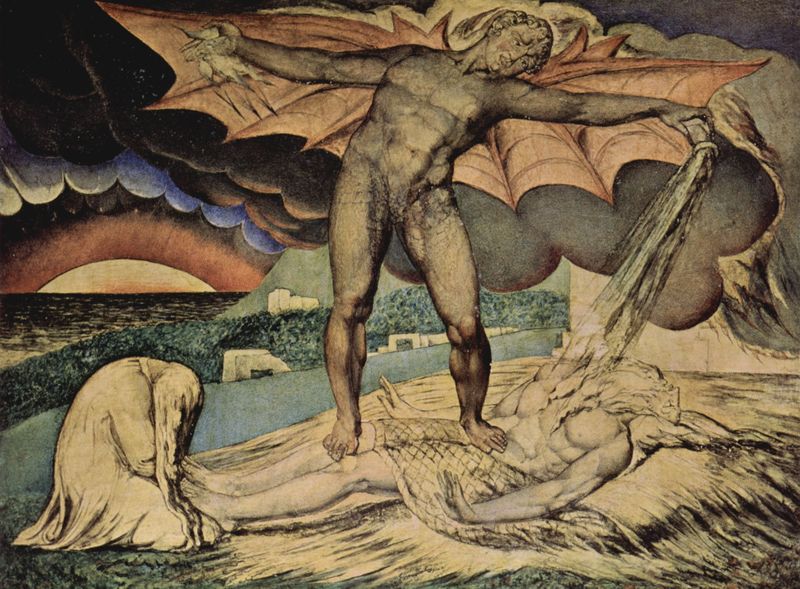
Titel: Satan schüttet die Plagen über Hiob aus
Künstler: William Blake
Standort: London
Institution: Tate Gallery
Schlagwörter: akt, blau, dunkel, feuer, flügel, fuß, gemälde, gott, hand, himmel, kampf, kopf, körper, mann, meer, nackt, wasser, weiß, wolken, fluss, gelb, grün, landschaft, menschen, ocker, see, stadt, ufer, braun, bunt, frau, glas, grau, haar, hell, kleid, licht, orange, schwarz, szene, zeichnung, gebäude, gras, haus, rot, tuch, wiese, wolke, ensor, symbolismus, böse, falten, leiche, mensch, rache, stehen, tod, tot, trauer, bild, dämmerung, feld, horizont, häuser, wind, gewässer, sonne, figur, gewand, haare, personen, vater, england, gebeugt, engel, farbig, füße, küste, liegen, bogen, berge, dorf, sonnenuntergang, violett, grisaille, angst, untergang, muskeln, bett, knie, liegend, umriss, gestalt, flucht, adam, ruine, gefäß, krank, dose, strahlen, weinen, form, wasserglas, druck, brutal, knien, strafe, schrecken, strahl, staub, dämon, kranz, mythologie, wachs, negativ, leben, leib, flüssigkeit, ausgestreckt, leichnam, blitz, leiden, muskel, schmerz, teufel, wesen, knieend, mittelalter, sturz, konstruktion, griechenland, gebückt, wasserstrahl, opfer, heilung, beweinung, geflügelt, erzengel, zorn, netz, behälter, satan, luzifer, sohn, drachen, seele, retten, weinend, unterwelt, regenbogen, grichenland, häuder, schuld, gießen, william, schütten, strahlenkranz, buchmalerei, bauchmuskeln, füssli, blake, weltuntergang, ikarus, gift, sühne, uriel, dädalus, ariadne, jones, bosheit, minotauros, englan, mytos, ariane, belg, hybris, meine, einhauchen, geschlechtslos